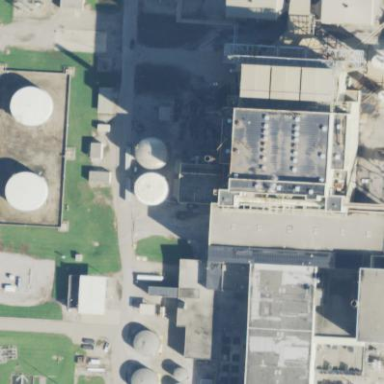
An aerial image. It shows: Building with steam turbine generator.